Горизонтальная лента конвейера, движущаяся со скоростью $1~м/с$, загружается песком, который падает вертикально (см. рис). Расход песка составляет $50~ кг/с$.
Какова минимальная выходная мощность двигателя, вращающего ленту конвейера?
Как рассчитать работу, произведенную двигателем по ускорению песка?
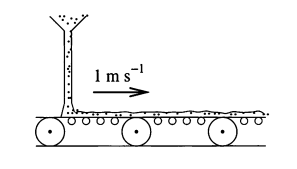
Ответ: $$ 50~Вт $$
Ответ: На ускорение песка используется половина мощности двигателя.
Темы:
T, Механика, Энергия, 200 задач, Движение с переменной массой